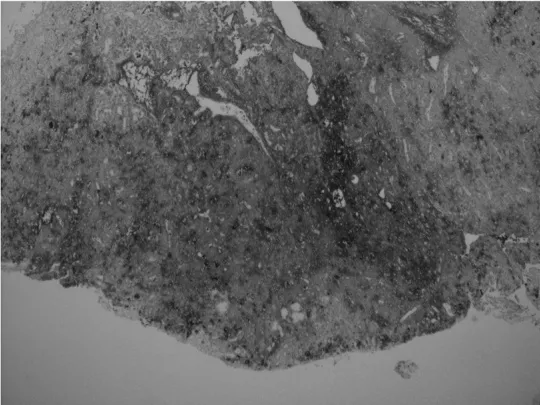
(A) Patchy and moderate reactivity to alphaFP (magnification, x40).
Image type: pathology (masson_trichrome)